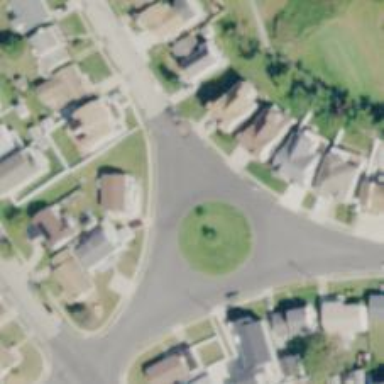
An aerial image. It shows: Residential road with roundabout.